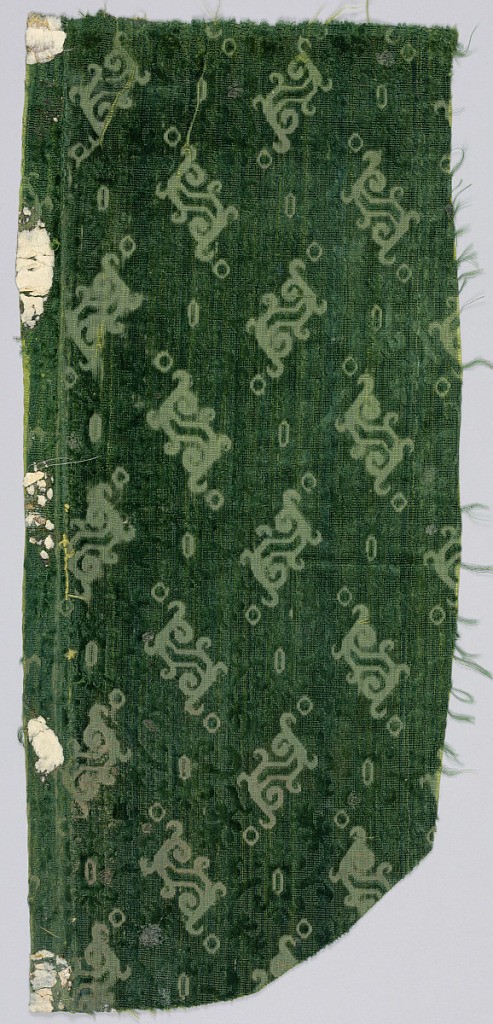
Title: Fragment
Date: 17th century
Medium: silk Technique: cut and uncut supplementary warp pile in a plain weave foundation (ciselé voided velvet)
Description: Rows of diagonal motifs: one a lozenge with two vine appendages in green formed by cut velvet, the other a lozenge with vine scrolls in yellow green formed by the foundation fabric (voided velvet) on a green ground of uncut velvet. Diagonals reversed from row to row. Interspaces are filled with tiny diamonds.